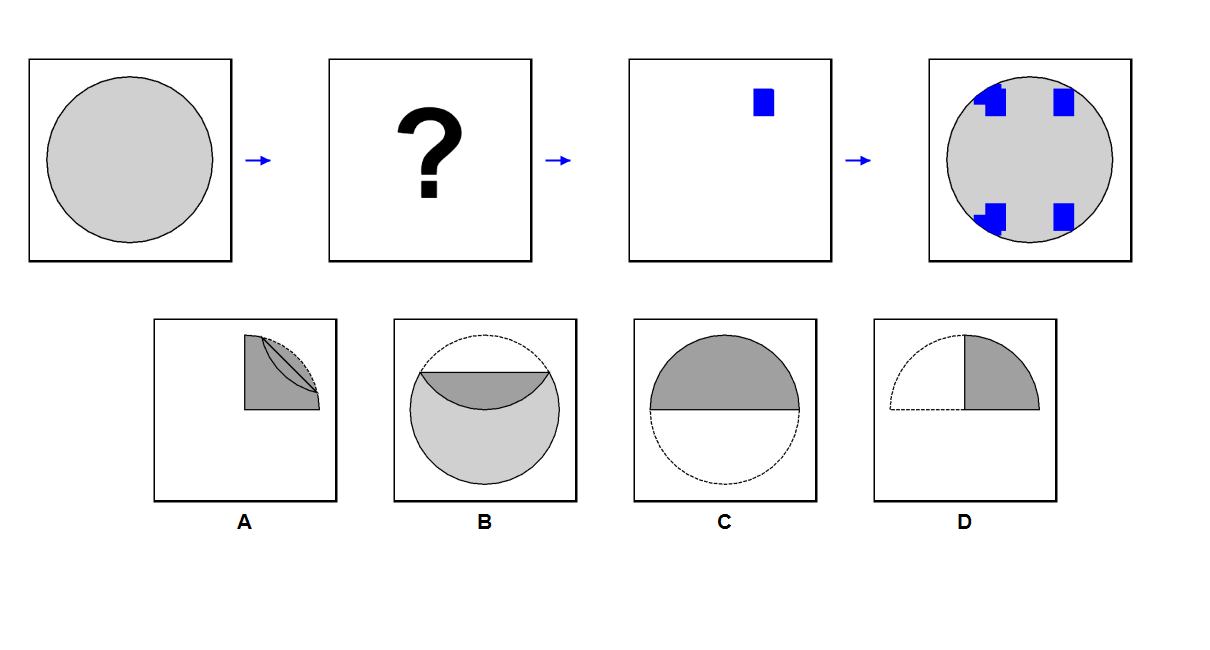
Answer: B